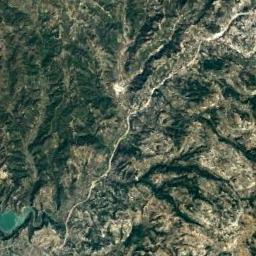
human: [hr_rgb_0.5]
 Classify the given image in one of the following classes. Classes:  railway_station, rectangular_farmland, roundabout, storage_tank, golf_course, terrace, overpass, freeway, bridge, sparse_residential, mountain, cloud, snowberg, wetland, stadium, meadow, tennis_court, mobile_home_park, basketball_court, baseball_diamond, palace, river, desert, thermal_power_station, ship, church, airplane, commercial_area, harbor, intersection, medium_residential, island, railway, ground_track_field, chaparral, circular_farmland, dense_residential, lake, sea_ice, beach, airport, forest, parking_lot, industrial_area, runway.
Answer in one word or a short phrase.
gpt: mountain